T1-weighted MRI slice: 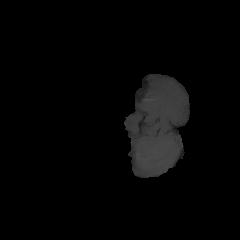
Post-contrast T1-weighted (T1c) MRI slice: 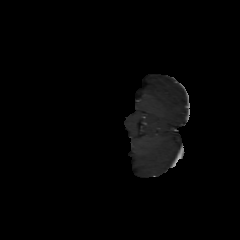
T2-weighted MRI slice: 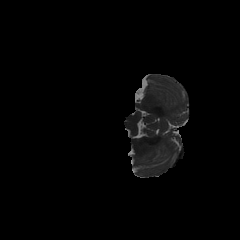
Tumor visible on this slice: no